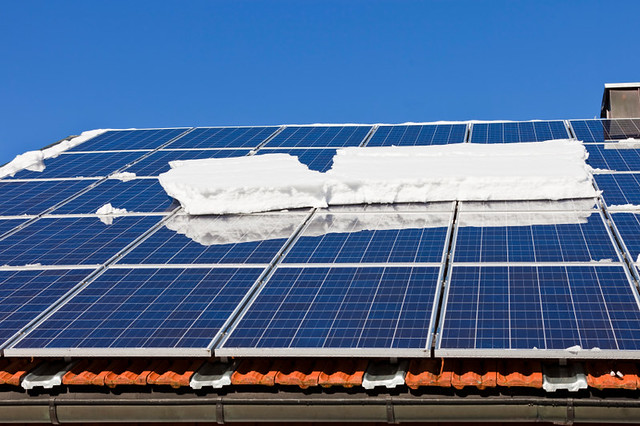
Label: Snow-Covered